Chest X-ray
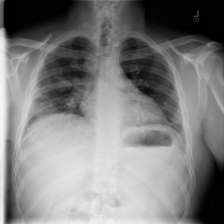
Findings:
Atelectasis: negative
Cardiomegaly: negative
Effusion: negative
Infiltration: negative
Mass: negative
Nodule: negative
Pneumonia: negative
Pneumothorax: negative
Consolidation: negative
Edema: negative
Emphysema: negative
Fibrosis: negative
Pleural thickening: negative
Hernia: negative